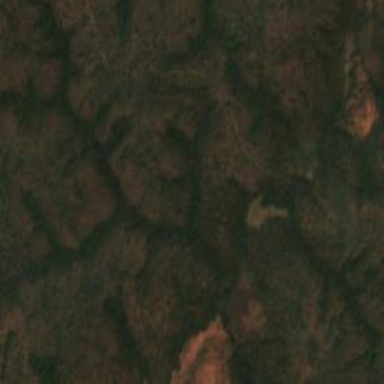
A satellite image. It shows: Forest area.